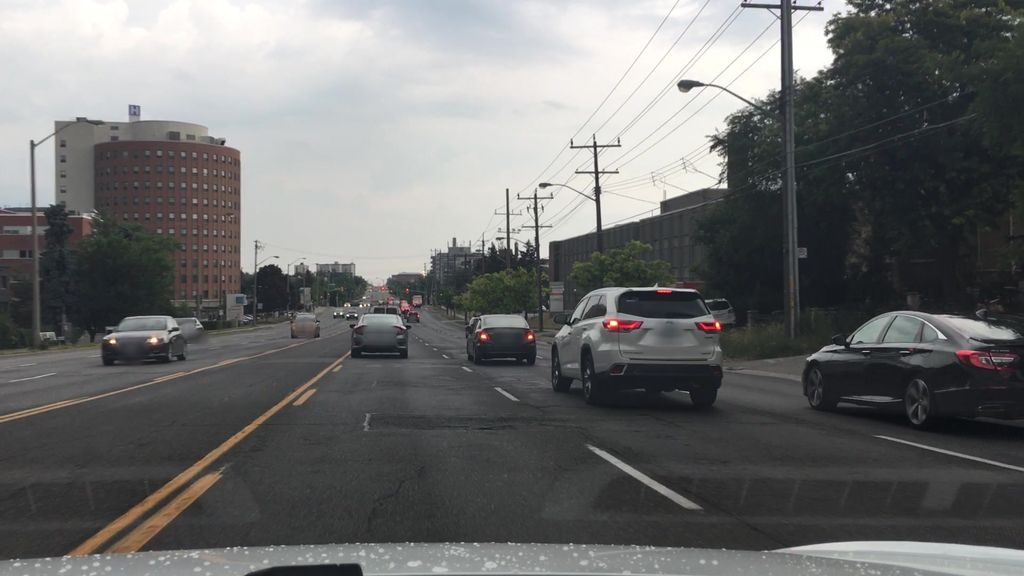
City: toronto